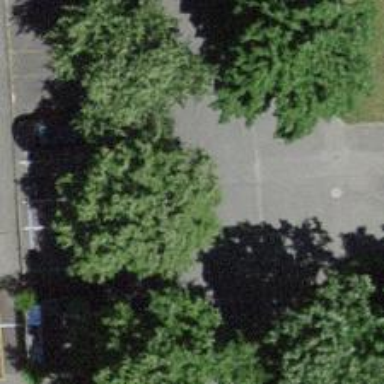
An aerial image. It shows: Pedestrian path with asphalt surface.